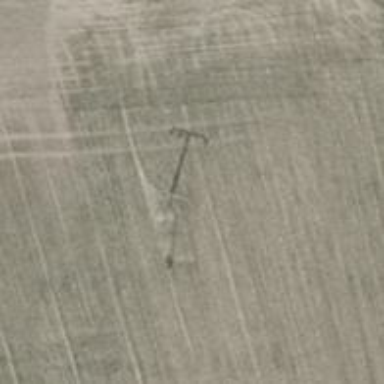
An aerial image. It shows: Power pole.